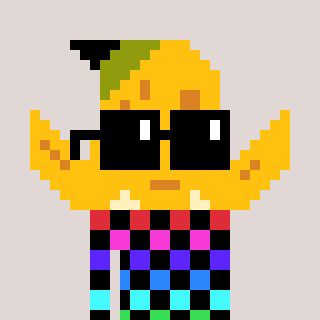
a pixel art character with square black sunglasses, a banana-shaped head and a darkpink-colored body on a warm background